Current action and preconditions to check: trajectory_clear

Your task: For each precondition in the list above, predict whether it will hold at this action.

Consider the current scene as observed from the mobile robot's camera, and analyze the predicted future states of all dynamic agents (e.g., people, animals, vehicles, or any moving entities) within the NEXT SECOND.

IMPORTANT: Only answer "very likely" if you are absolutely certain—based on strong, clear evidence—that a dynamic agent will violate the precondition in the predicted future state. Do NOT answer "very likely" for unlikely, ambiguous, or low-probability risks.

Ask yourself for each precondition: Is there a high probability, with clear and convincing evidence, that the predicted future states of any dynamic agent will interfere with the predicted future state of the currently executing action within the NEXT SECOND, causing that precondition to fail?

Assess the risk level based on these predictions. Use "likely" or "very likely" if motions create a clear risk of interference.

Use "neutral" or "improbable" if agents are nearby but their predicted paths are clearly diverging or non-conflicting.

Failure Risk Categories: "very improbable", "improbable", "neutral", "likely", "very likely"

Answer Format: Output ONLY the probability_of_failure value from these categories: "very improbable", "improbable", "neutral", "likely", "very likely"

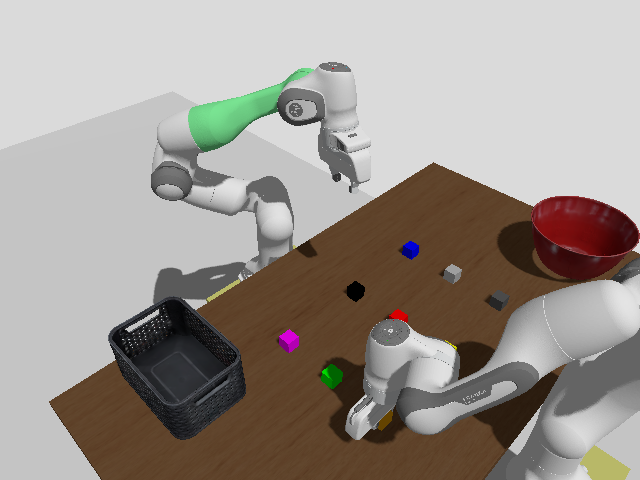

Answer: very improbable